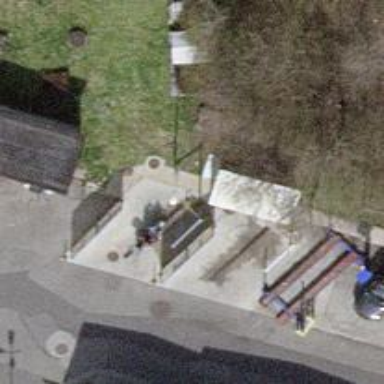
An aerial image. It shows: Car wash facility.